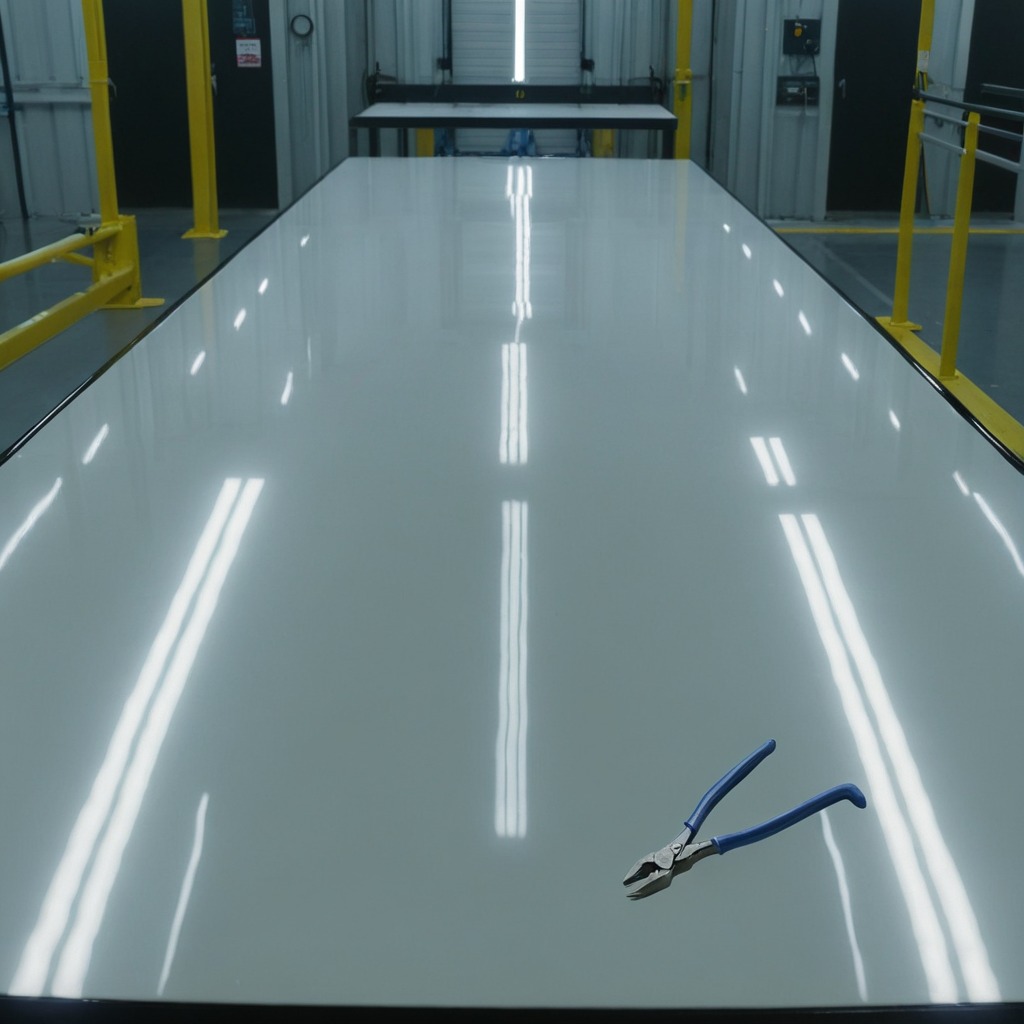
A plier lying on the high-gloss table in a ship maintenance bay industrial lighting.